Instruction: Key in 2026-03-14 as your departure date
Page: home
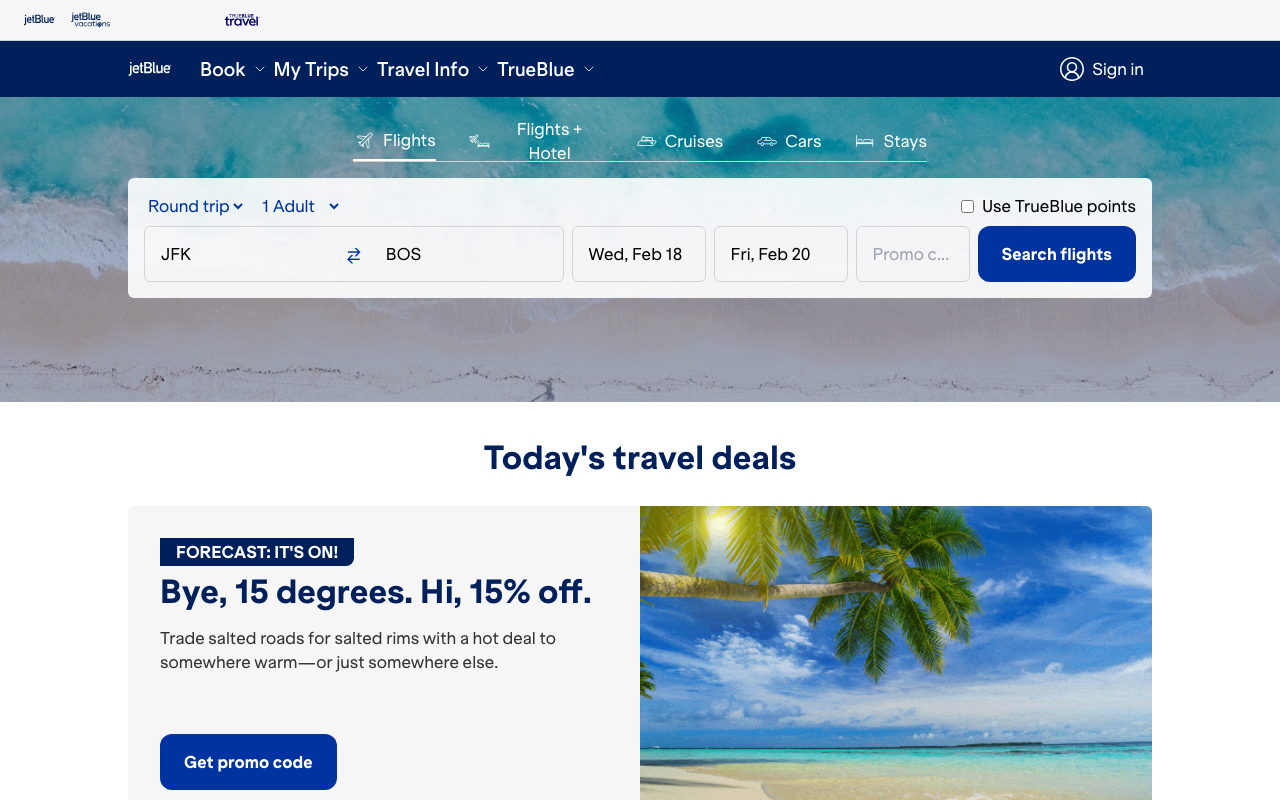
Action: type